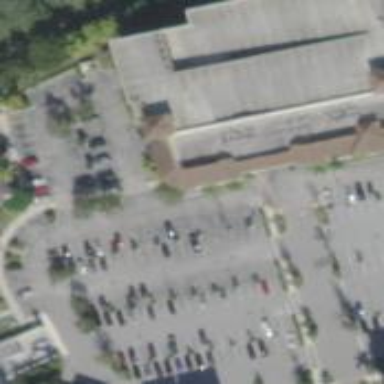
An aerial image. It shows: Office building.